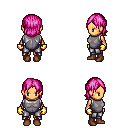
a pixel art fantasy rpg character, female body template, human, tanned skin, steel chest armor, metal pants, pink long bangs hairstyle, gold gloves, brown shoes, four views (front, back, left, right), 2x2 character sprite sheet, small pixel art, hard edges, no anti-aliasing